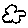
Label: cloud